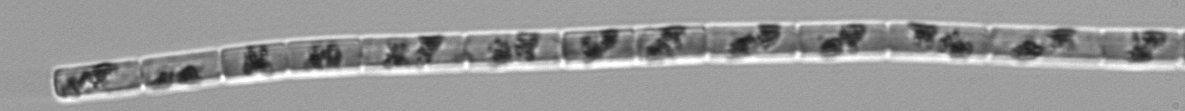
Label: Guinardia_delicatula